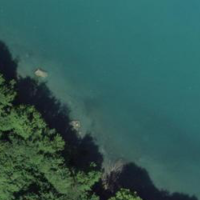
EUNIS habitat code: 14
Species observed at this site:
Erithacus rubecula